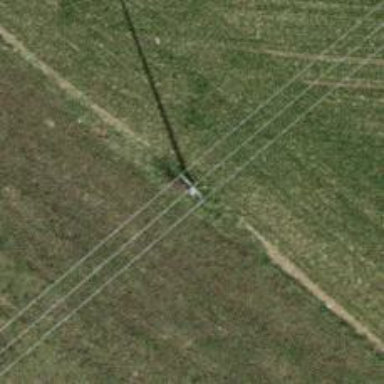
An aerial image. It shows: Minor power line with three cables.